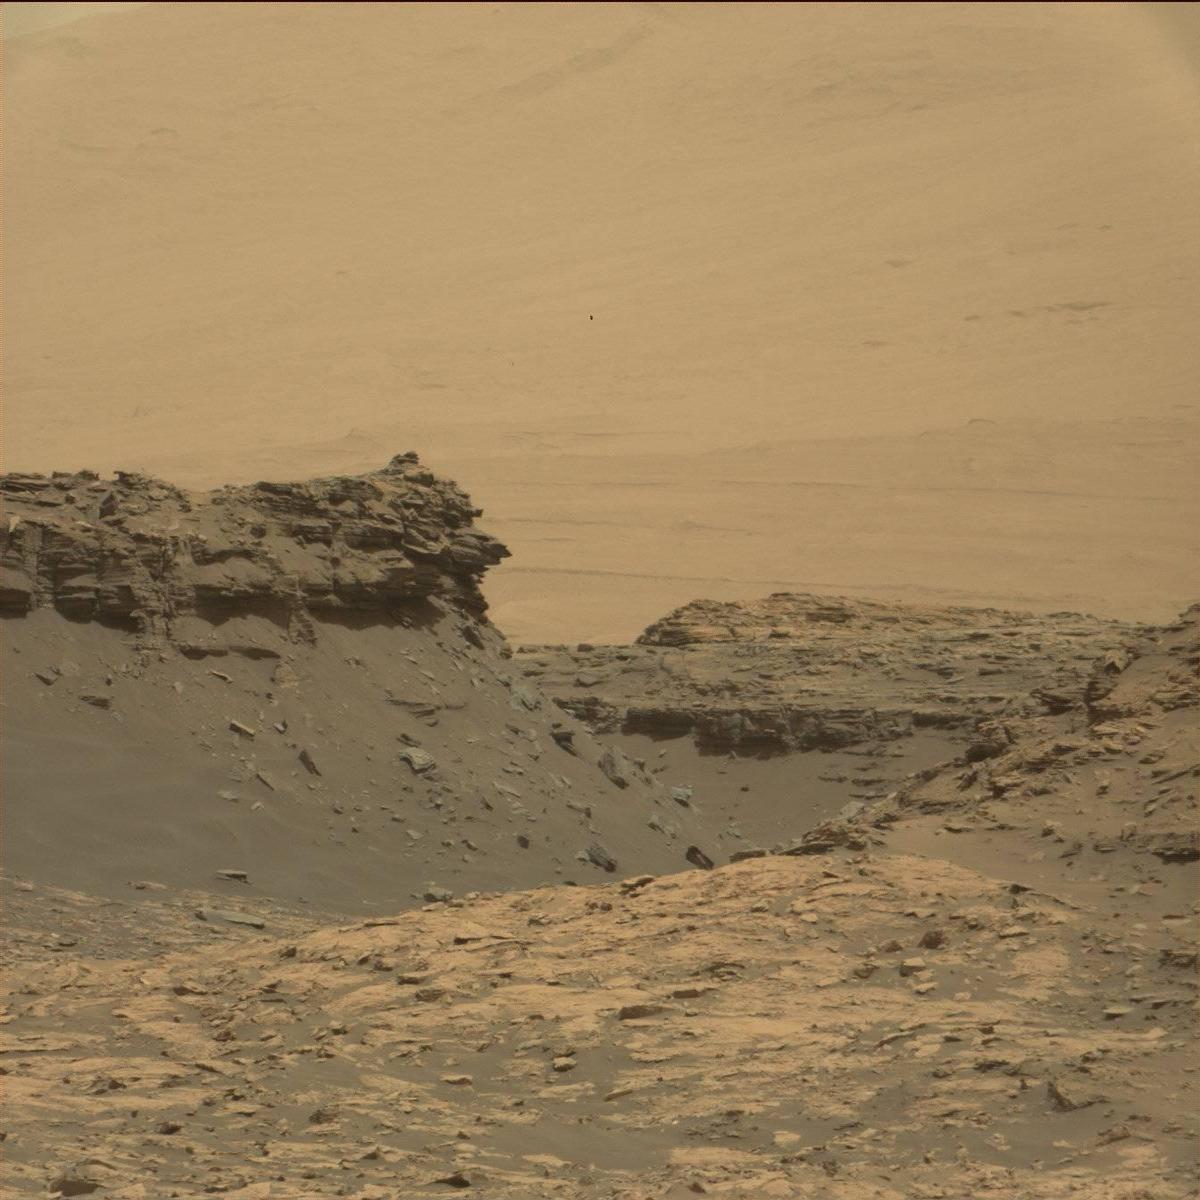
Terrain classes present: Bedrock, Ridge, Sand / Soil, Sky